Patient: sex F, age 52
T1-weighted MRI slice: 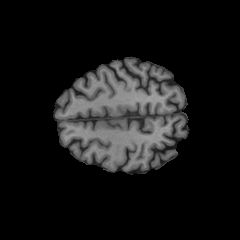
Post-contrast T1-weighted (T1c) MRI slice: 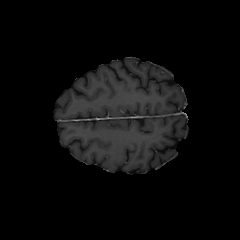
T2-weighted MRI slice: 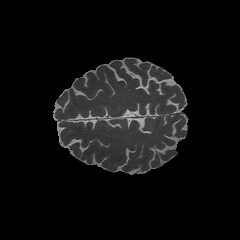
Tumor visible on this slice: no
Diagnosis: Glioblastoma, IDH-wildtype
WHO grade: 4